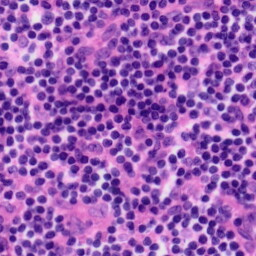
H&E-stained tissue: Tonsil